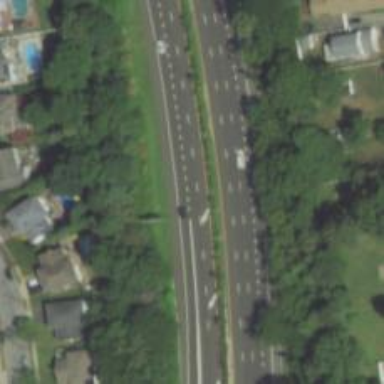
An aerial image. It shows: Asphalt motorway.